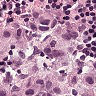
Metastatic tissue present: yes